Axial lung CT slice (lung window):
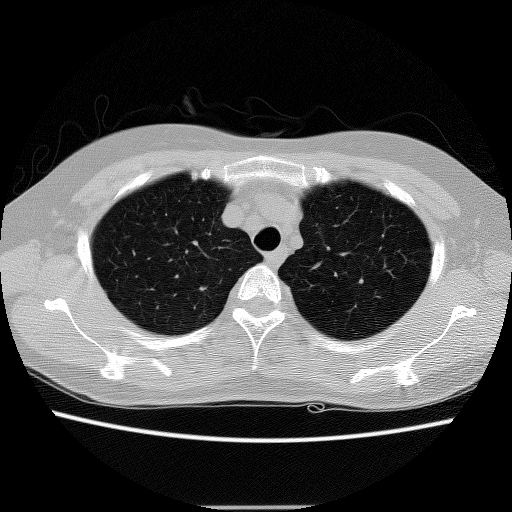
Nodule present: no